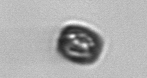
Label: Thalassiosira